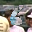
Label: 6